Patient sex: F
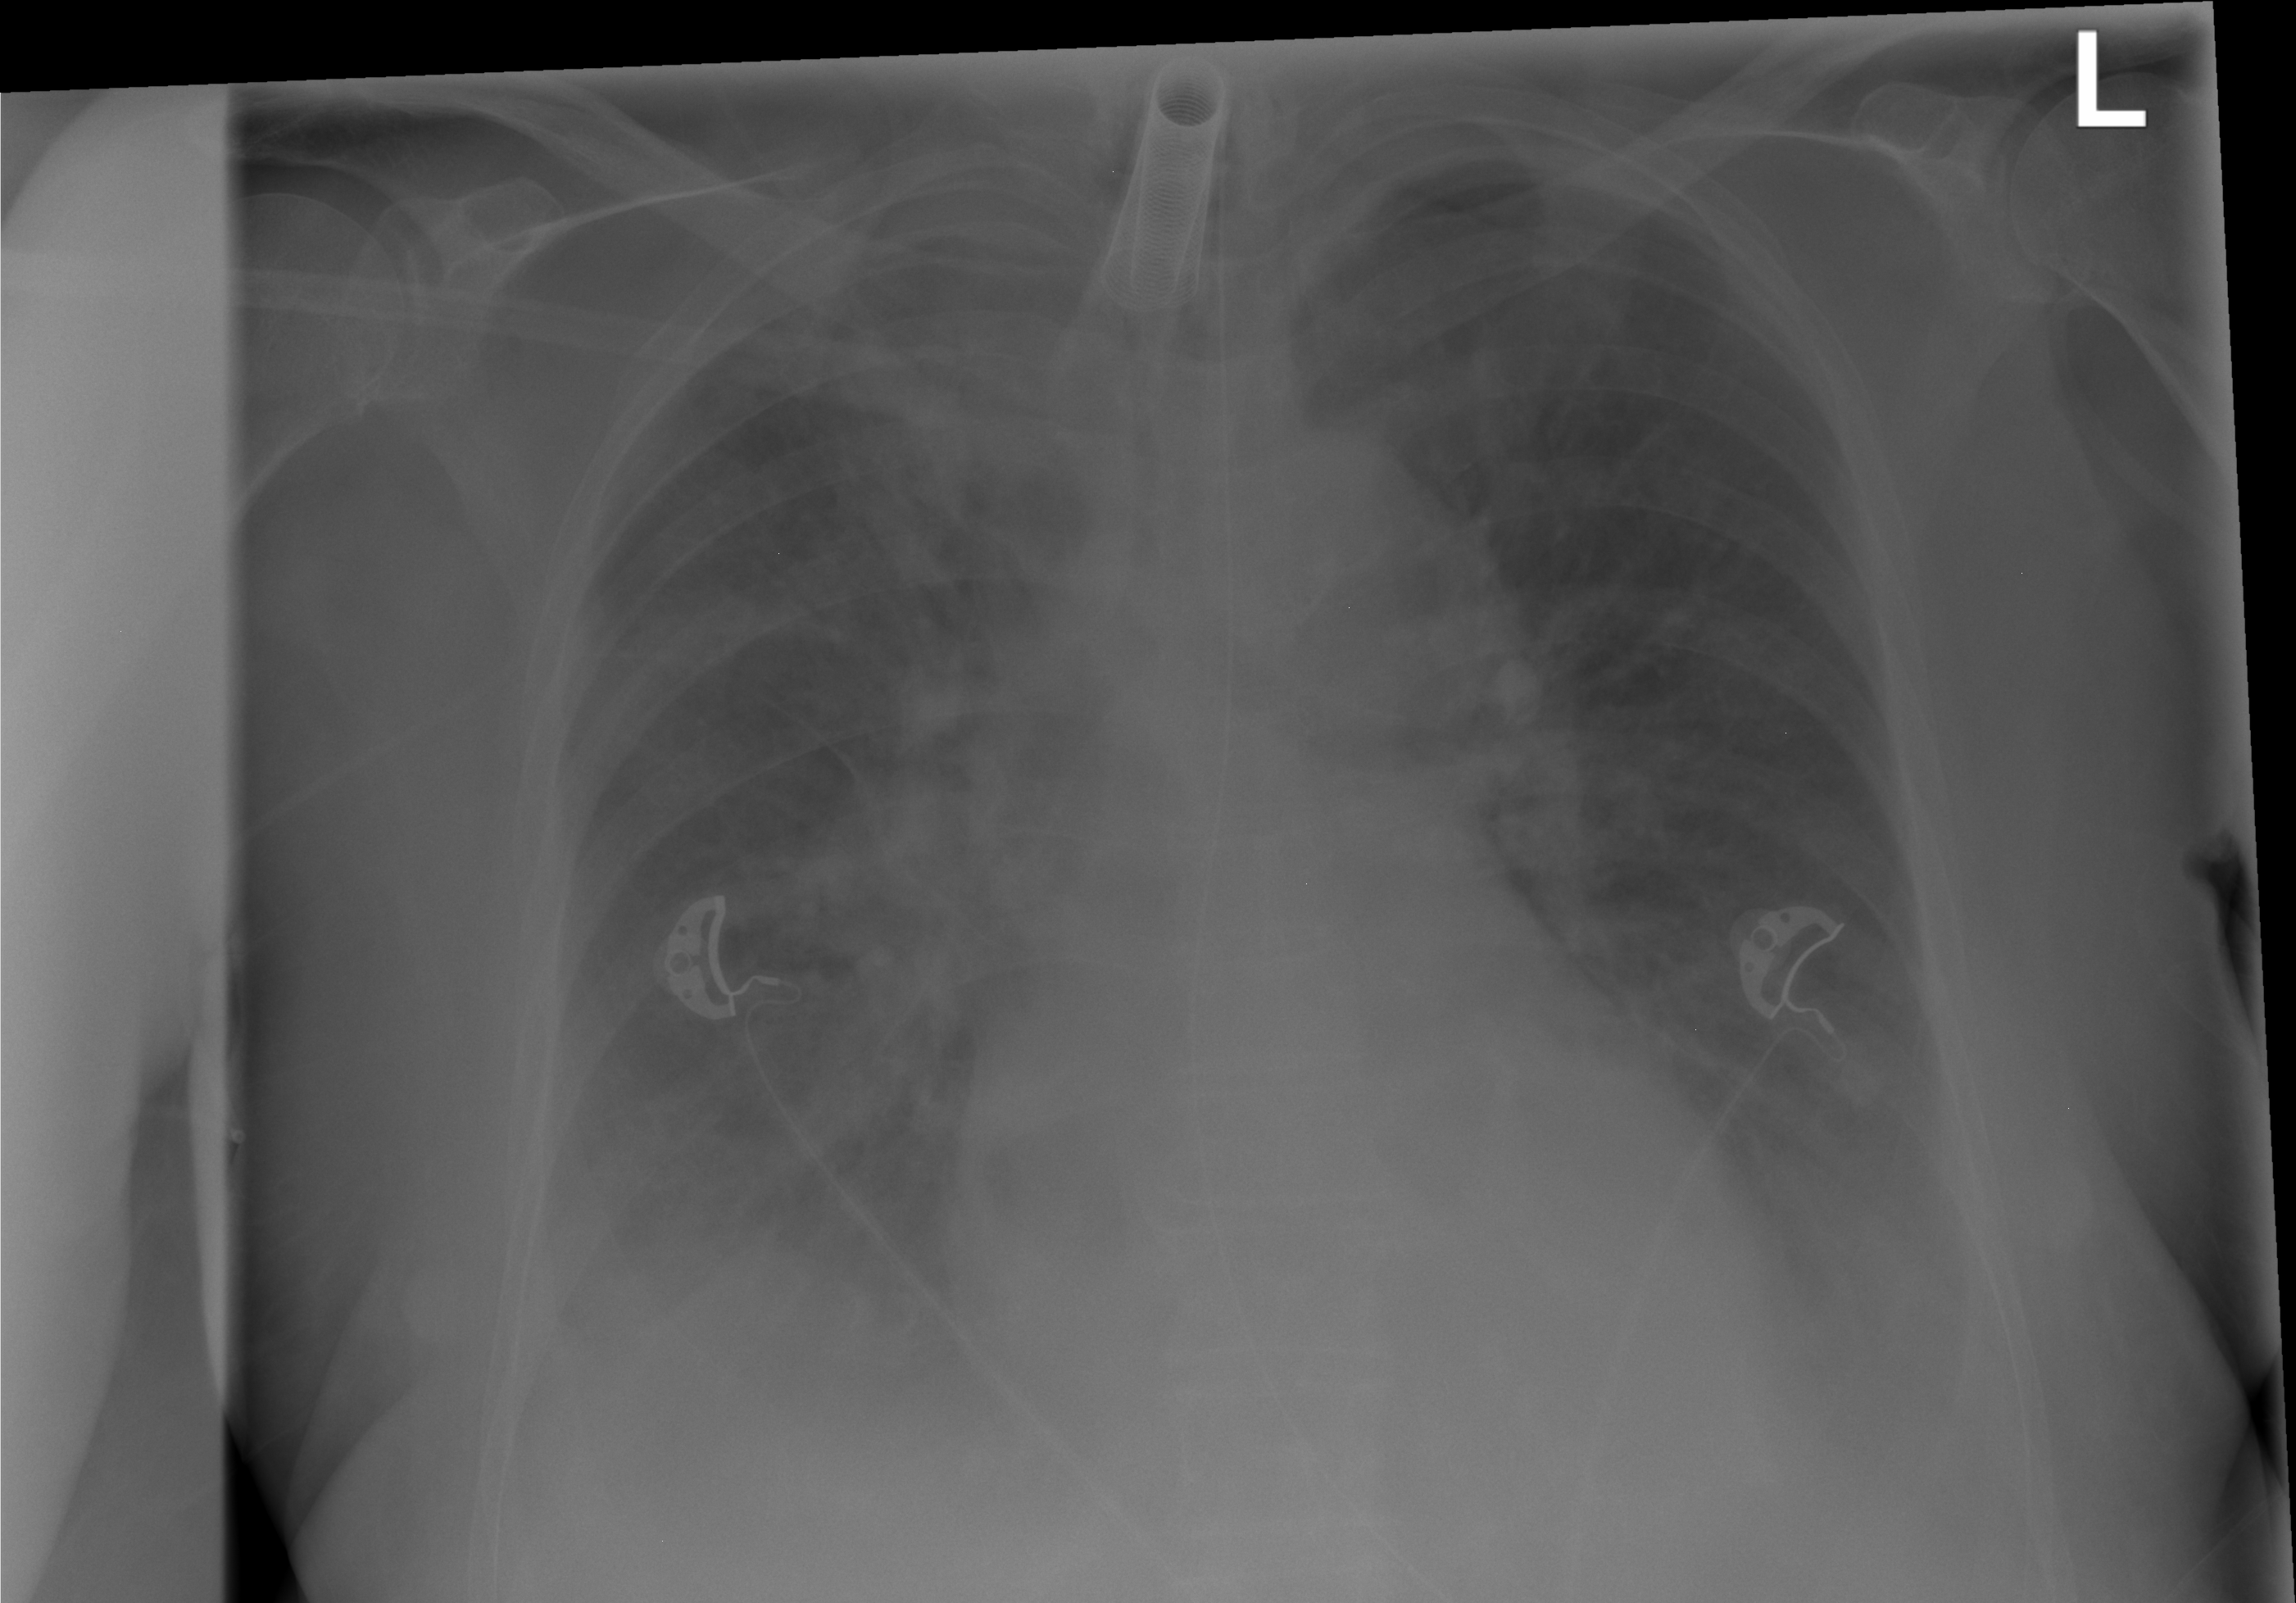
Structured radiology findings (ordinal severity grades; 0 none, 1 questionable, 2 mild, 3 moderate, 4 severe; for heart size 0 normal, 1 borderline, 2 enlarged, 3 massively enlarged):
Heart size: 0
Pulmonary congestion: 2
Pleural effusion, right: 2
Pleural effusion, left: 2
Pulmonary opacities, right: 3
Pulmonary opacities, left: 2
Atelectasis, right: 2
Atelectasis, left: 0